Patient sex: M
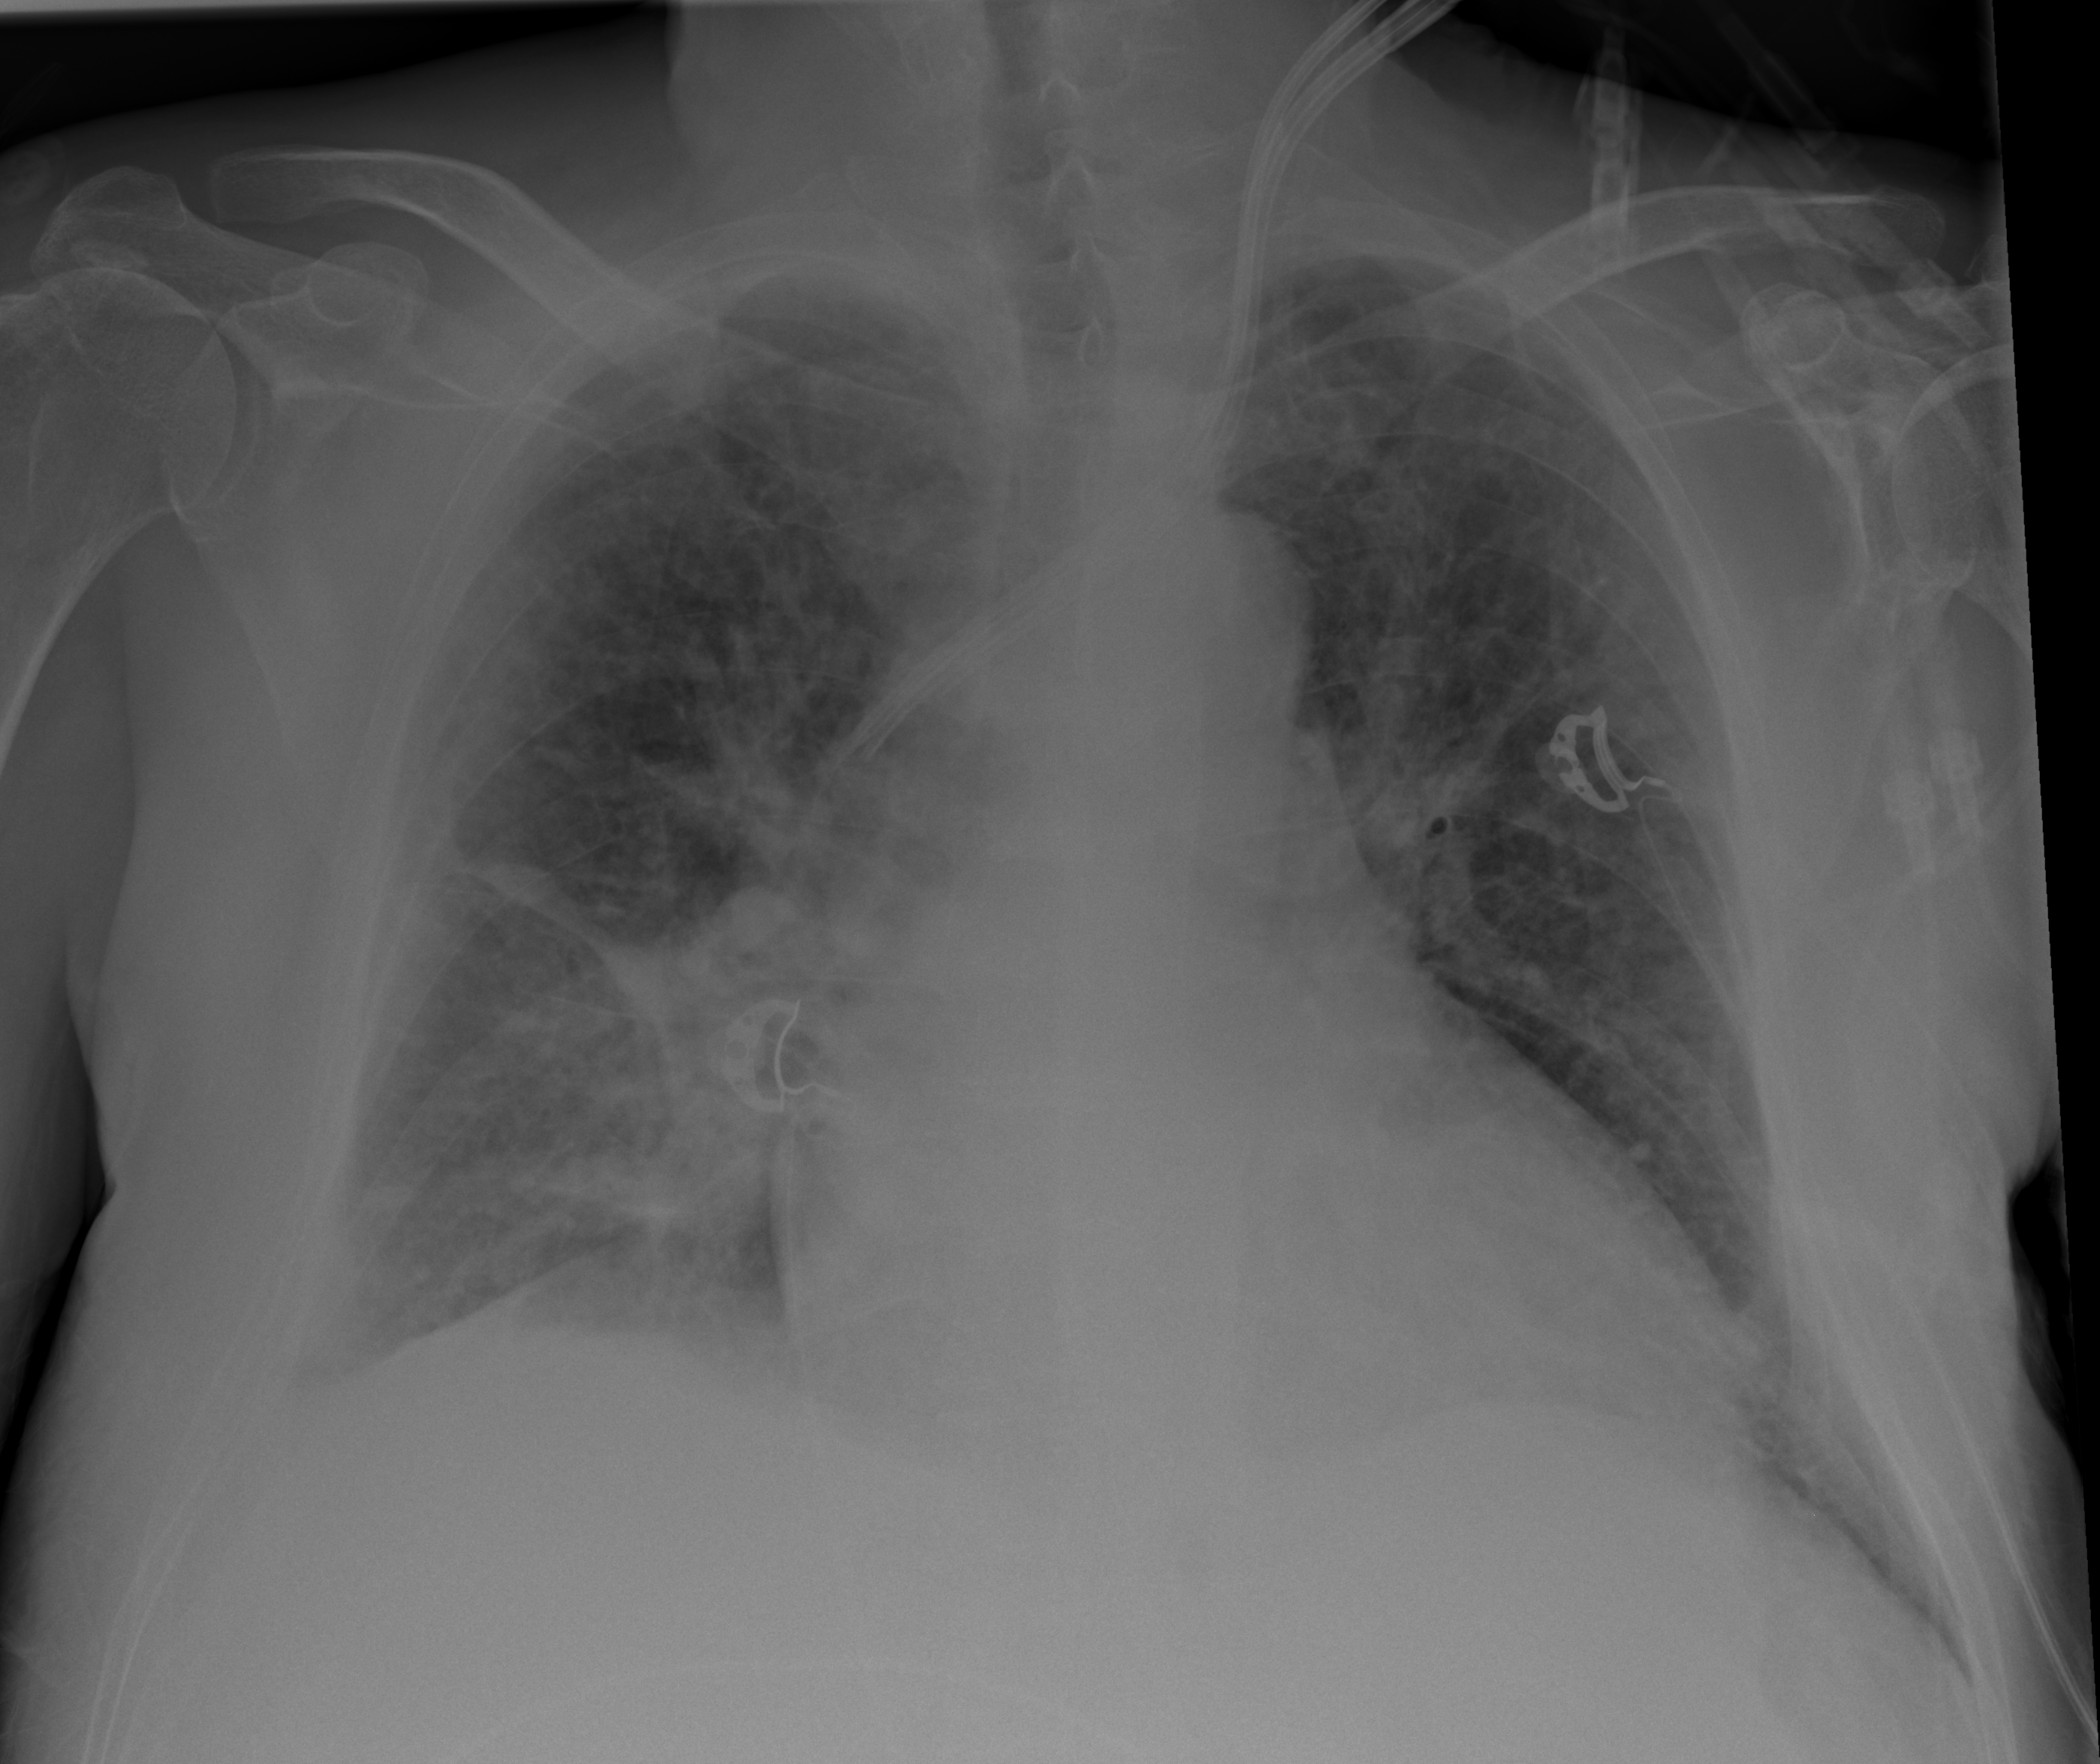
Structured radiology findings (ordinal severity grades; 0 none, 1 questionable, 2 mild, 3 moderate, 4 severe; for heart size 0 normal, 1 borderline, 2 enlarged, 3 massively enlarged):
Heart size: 2
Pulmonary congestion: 2
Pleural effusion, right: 2
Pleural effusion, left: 0
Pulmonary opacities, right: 3
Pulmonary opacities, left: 2
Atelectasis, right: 3
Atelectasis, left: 2